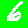
Digit: 6